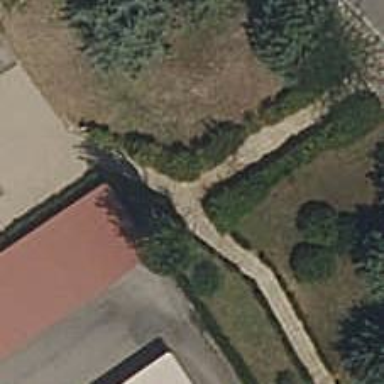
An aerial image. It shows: Footway made of unhewn cobblestone.